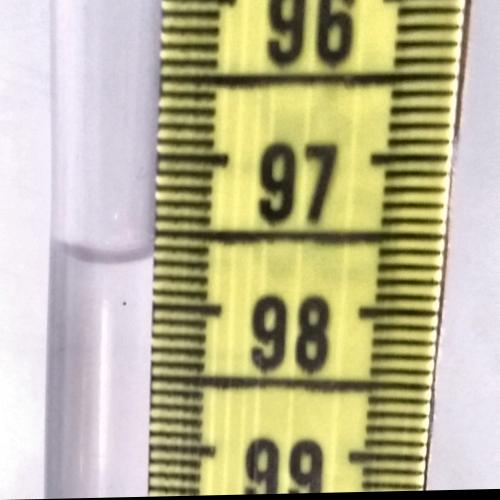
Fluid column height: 97.7 cm